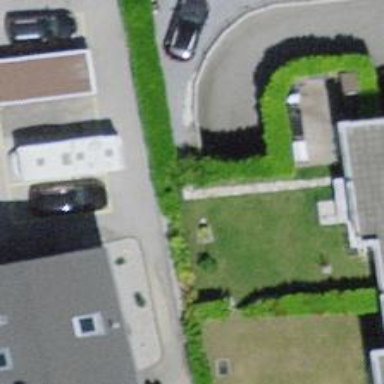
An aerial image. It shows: Parking entrance.